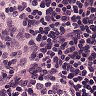
Metastatic tissue present: no